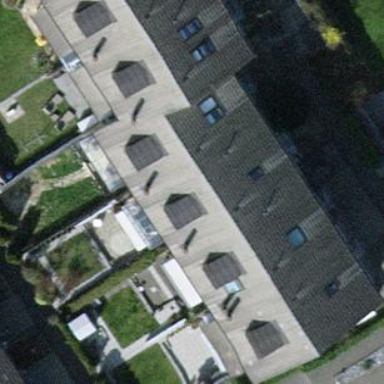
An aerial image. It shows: Semi-detached house.